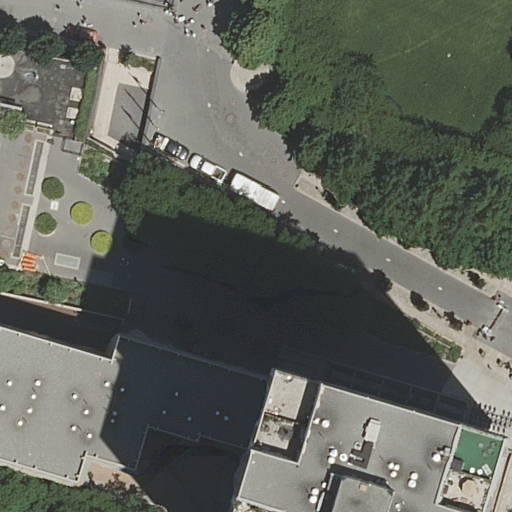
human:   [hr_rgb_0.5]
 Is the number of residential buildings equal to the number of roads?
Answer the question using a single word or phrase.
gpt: no

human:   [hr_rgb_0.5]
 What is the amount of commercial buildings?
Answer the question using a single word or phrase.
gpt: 0

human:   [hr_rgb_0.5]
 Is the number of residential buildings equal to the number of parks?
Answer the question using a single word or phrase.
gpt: no

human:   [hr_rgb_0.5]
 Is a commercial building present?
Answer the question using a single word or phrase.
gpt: no

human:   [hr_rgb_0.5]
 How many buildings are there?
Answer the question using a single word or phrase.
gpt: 2

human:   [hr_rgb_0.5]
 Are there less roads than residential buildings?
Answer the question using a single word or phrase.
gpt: no

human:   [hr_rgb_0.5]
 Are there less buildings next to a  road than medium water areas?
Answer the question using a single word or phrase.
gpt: no

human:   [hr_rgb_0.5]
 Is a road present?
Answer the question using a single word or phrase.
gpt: yes

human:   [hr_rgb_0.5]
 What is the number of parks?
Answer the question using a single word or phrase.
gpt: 1

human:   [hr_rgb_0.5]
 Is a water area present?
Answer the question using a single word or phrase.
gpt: yes

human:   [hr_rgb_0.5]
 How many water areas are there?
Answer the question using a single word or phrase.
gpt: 1

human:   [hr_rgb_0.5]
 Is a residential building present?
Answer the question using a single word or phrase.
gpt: yes

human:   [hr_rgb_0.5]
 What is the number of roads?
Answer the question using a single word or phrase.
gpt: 4

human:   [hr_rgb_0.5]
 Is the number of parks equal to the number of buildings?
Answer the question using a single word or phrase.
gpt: no

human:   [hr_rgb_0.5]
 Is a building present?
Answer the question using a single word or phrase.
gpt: yes

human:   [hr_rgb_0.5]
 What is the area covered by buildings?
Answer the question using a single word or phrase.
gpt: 2426m2

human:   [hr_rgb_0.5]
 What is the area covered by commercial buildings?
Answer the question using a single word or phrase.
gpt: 0m2

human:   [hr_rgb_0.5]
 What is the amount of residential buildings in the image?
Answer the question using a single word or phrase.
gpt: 2

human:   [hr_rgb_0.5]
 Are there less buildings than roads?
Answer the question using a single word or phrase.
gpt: yes

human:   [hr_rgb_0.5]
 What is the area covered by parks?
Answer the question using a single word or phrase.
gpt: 6194m2

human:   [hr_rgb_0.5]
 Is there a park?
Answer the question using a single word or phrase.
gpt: yes

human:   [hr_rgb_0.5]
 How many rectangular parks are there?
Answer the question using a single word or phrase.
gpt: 0

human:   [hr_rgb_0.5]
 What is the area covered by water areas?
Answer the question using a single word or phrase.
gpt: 77m2

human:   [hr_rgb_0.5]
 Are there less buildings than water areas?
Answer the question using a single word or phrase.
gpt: no

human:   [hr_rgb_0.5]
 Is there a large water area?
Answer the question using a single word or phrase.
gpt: no

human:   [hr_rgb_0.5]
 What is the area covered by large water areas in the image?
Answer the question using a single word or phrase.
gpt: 0m2

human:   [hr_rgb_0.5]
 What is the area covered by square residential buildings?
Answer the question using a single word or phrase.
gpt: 0m2

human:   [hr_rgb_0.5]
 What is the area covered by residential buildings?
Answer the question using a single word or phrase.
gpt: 2426m2

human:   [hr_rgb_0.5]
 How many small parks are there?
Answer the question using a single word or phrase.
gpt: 0

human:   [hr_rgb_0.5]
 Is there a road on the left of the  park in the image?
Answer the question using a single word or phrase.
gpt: no

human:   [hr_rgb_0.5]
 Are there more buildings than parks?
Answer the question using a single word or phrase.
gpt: yes

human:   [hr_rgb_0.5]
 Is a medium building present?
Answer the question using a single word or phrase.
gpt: no

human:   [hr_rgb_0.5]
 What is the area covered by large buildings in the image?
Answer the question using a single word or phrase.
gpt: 2426m2

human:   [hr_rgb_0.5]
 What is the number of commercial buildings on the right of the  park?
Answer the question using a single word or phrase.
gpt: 0

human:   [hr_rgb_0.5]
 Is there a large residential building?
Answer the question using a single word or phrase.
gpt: yes

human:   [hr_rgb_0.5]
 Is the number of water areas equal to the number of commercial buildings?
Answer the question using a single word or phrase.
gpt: no

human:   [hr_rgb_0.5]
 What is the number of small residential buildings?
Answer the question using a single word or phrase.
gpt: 0

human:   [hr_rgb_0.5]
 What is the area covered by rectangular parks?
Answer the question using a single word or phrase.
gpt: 0m2

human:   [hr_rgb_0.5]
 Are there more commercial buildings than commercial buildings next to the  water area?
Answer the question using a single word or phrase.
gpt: no

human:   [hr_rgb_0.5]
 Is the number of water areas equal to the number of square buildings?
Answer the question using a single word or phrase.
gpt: no

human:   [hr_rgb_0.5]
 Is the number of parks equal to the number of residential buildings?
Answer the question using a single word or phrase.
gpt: no

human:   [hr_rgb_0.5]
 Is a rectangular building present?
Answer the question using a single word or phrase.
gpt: yes

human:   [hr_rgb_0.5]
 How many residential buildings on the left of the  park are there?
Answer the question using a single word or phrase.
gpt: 0

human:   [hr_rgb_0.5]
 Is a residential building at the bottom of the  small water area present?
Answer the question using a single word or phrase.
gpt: yes

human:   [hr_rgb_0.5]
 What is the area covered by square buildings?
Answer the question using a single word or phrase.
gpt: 0m2

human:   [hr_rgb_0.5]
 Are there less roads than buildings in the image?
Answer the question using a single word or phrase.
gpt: no

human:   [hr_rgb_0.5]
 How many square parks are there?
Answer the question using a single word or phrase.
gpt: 0

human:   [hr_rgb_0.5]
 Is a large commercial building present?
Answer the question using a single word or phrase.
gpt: no

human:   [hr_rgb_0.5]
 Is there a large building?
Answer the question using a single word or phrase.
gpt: yes

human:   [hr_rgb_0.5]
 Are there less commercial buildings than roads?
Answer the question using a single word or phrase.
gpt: yes

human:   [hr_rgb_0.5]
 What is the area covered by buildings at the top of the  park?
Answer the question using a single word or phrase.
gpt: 0m2

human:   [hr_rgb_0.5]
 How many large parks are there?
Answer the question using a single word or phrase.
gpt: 1

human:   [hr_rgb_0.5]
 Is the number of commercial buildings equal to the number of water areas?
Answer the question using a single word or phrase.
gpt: no

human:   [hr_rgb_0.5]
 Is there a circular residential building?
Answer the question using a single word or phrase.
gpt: no

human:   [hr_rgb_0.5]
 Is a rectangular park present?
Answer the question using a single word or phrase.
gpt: no

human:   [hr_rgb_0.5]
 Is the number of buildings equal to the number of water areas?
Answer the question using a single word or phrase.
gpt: no

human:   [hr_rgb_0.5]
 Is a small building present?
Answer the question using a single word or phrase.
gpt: no

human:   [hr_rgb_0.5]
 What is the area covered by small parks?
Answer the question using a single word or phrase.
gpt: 0m2

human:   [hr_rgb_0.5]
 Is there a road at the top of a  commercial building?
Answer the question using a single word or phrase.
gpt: no

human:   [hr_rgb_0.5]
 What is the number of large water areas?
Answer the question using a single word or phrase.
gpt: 0

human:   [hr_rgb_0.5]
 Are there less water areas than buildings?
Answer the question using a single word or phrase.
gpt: yes

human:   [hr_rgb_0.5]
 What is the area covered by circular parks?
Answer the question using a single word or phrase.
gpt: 0m2

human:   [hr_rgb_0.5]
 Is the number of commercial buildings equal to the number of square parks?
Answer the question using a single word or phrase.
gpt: yes

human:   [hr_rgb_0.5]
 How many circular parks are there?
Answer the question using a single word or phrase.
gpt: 0